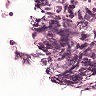
Metastatic tissue present: no